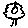
Label: flower